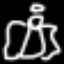
Label: angel